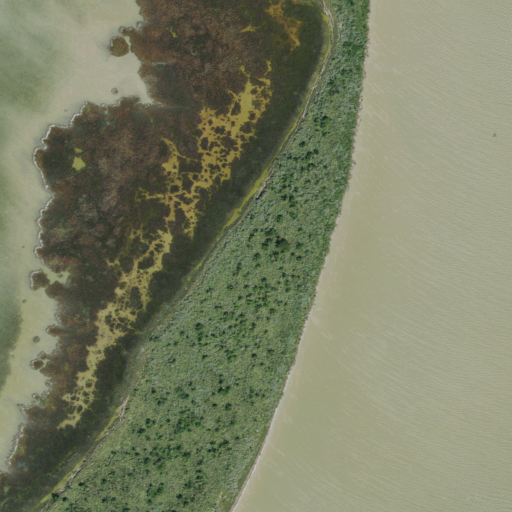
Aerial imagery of mountain in Texas named Green Hill containing open water, herbaceous wetlands, and shrub